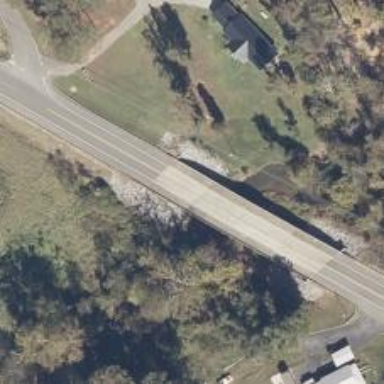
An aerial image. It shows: Secondary road with bridge.